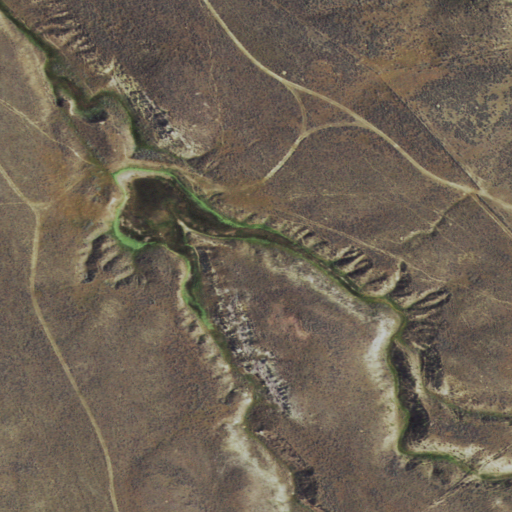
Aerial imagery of valley in Wyoming named North Healy Draw containing shrub, open development, and low intensity development